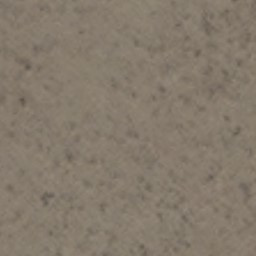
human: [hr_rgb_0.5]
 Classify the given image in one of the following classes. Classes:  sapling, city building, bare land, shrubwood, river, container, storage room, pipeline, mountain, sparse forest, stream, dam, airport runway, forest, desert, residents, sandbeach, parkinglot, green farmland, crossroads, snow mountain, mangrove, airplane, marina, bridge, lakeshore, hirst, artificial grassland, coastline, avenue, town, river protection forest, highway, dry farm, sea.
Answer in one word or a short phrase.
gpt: bare land